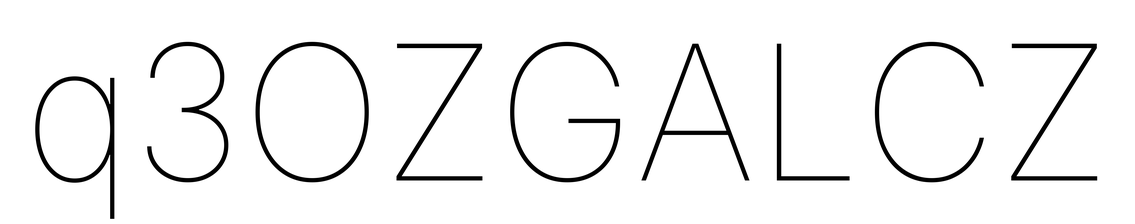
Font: Inter_Thin